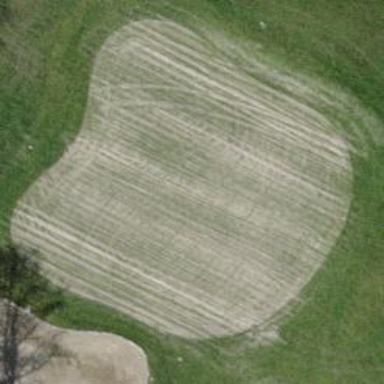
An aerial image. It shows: Golf hole.